Field crop: maize
Growth stage: 2
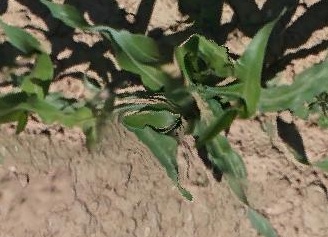
Species: maize